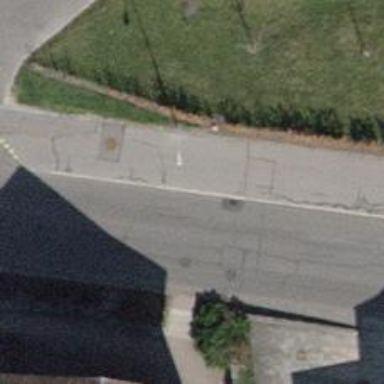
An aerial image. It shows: Kerb barrier.